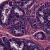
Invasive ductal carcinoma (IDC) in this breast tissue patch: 0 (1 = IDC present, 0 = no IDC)